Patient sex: M
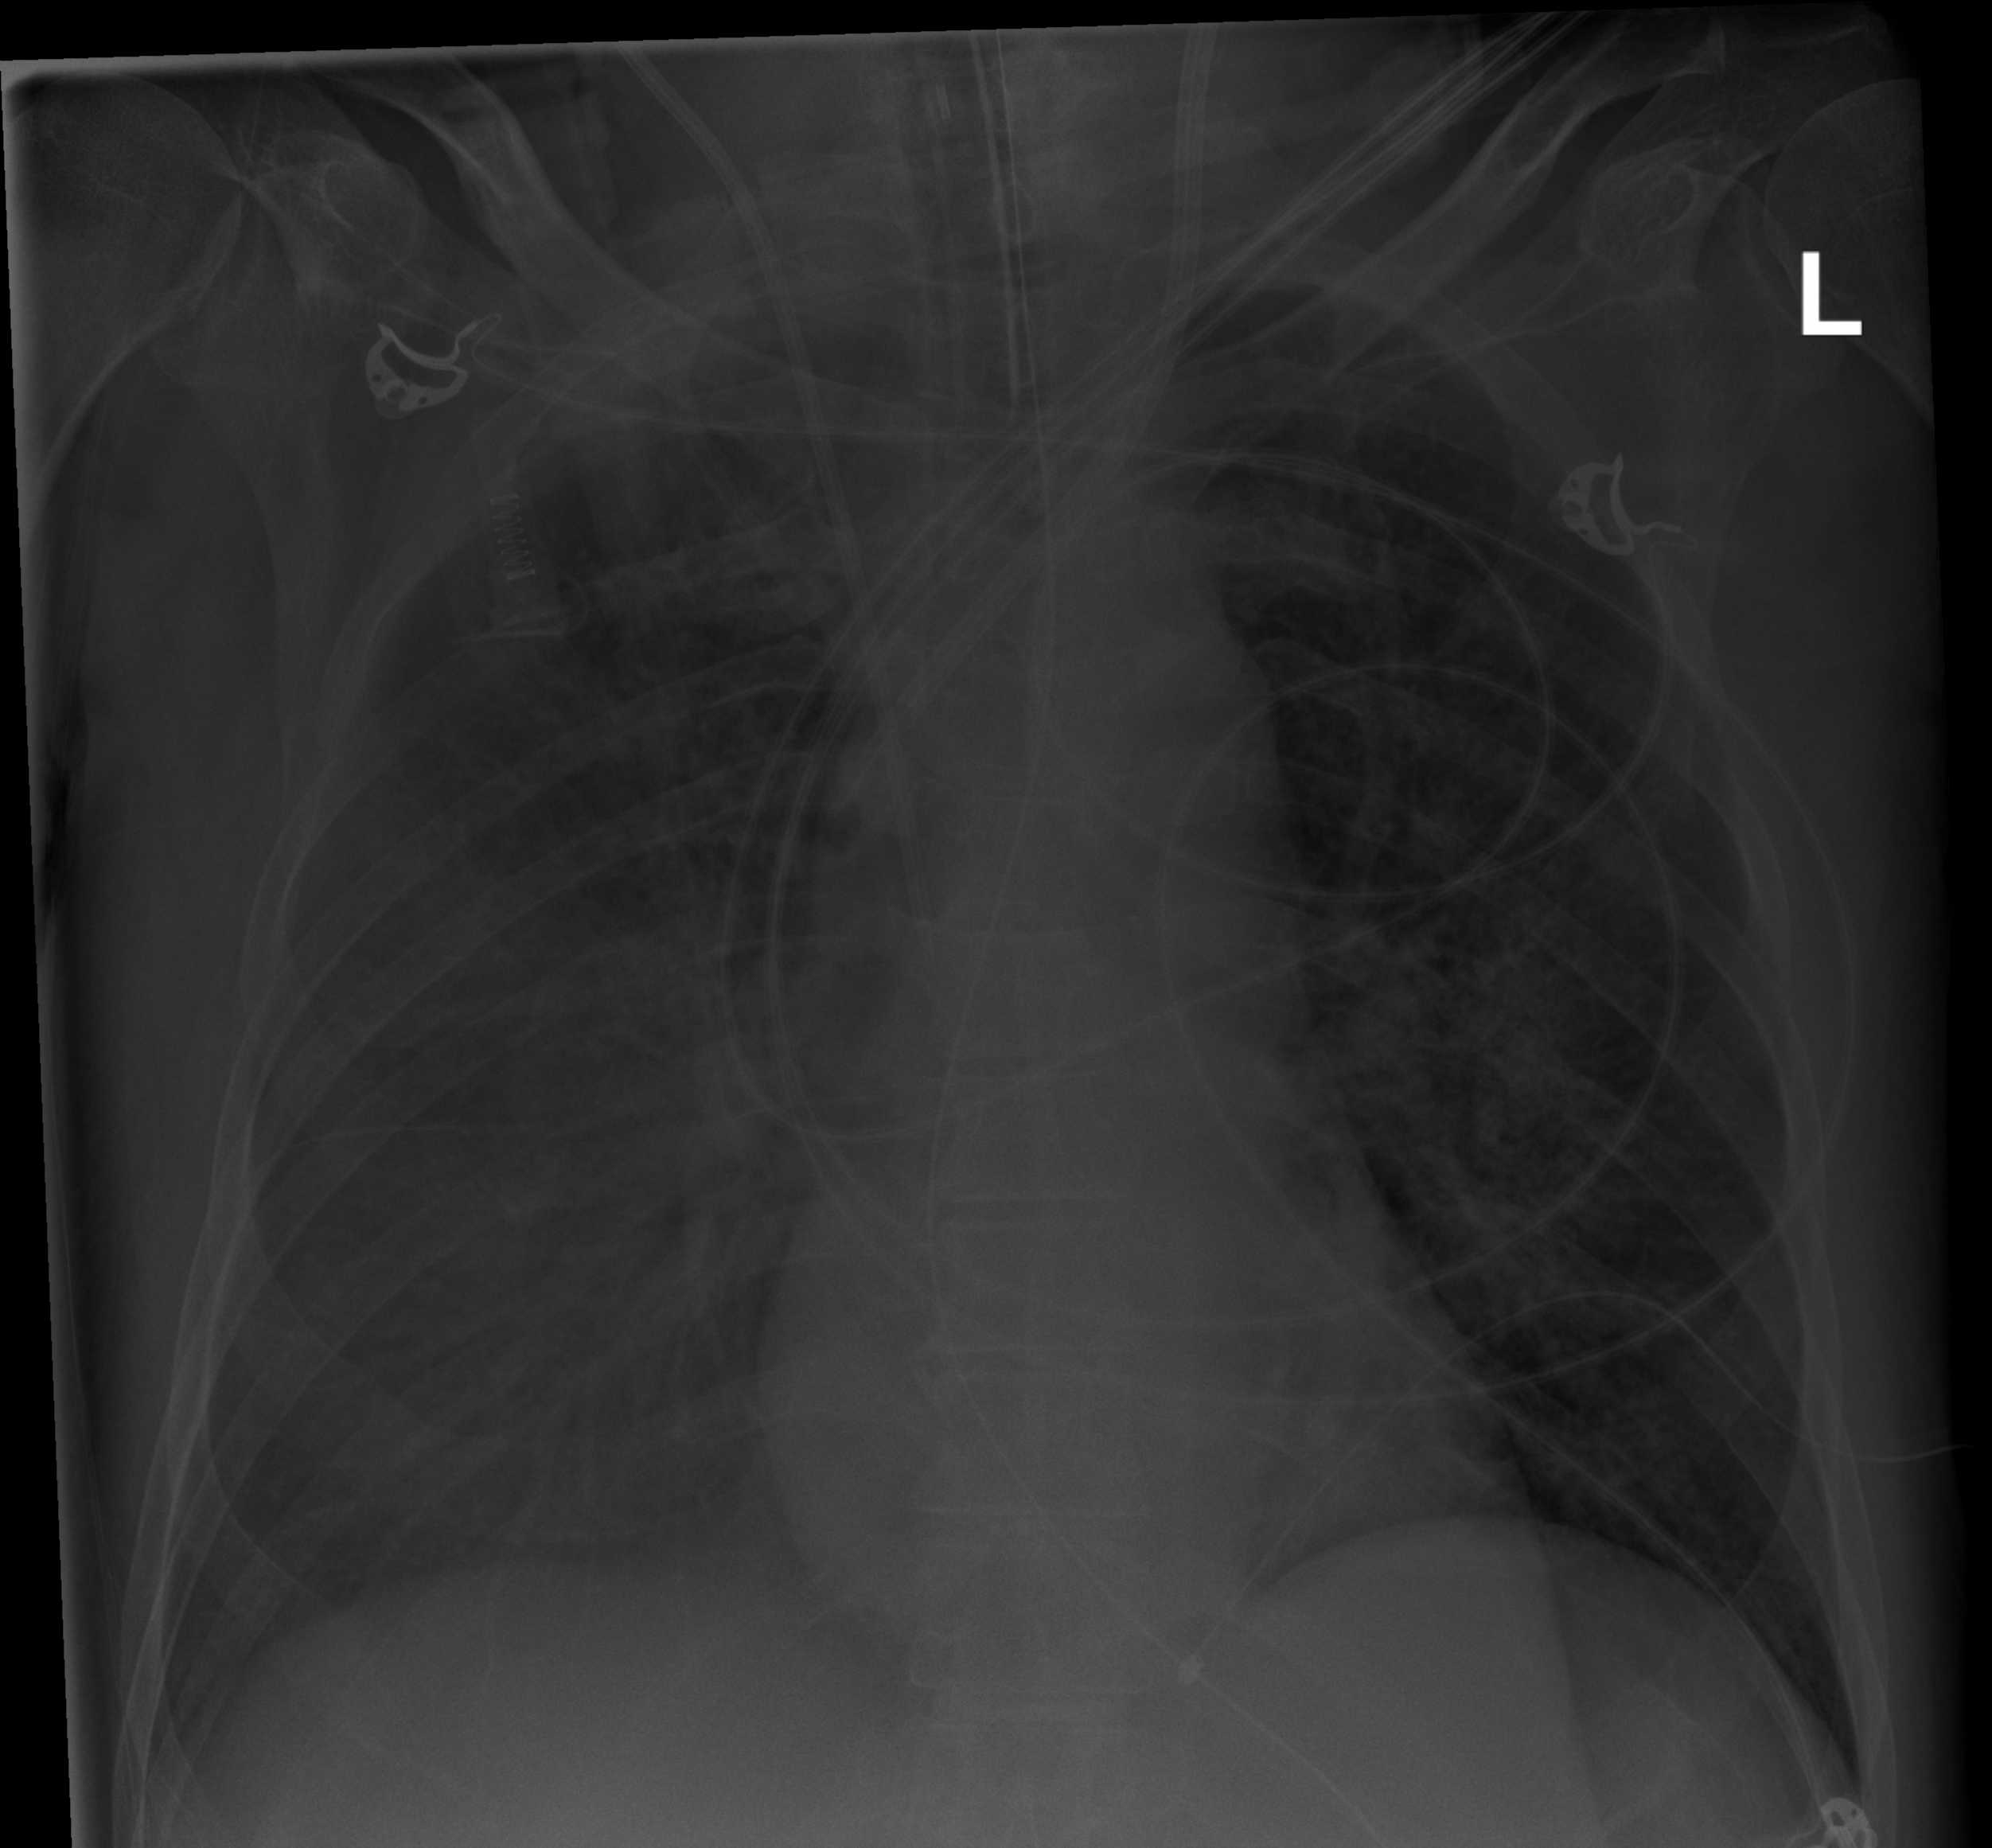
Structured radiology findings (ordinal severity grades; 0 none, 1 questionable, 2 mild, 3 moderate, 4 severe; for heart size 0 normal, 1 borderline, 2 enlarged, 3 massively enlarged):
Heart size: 0
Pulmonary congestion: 2
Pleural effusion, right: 2
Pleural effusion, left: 0
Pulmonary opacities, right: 2
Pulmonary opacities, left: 2
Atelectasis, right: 2
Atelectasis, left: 0